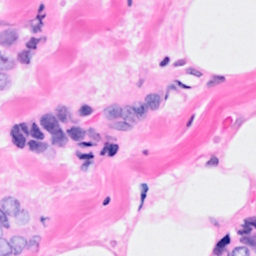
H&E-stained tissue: Breast